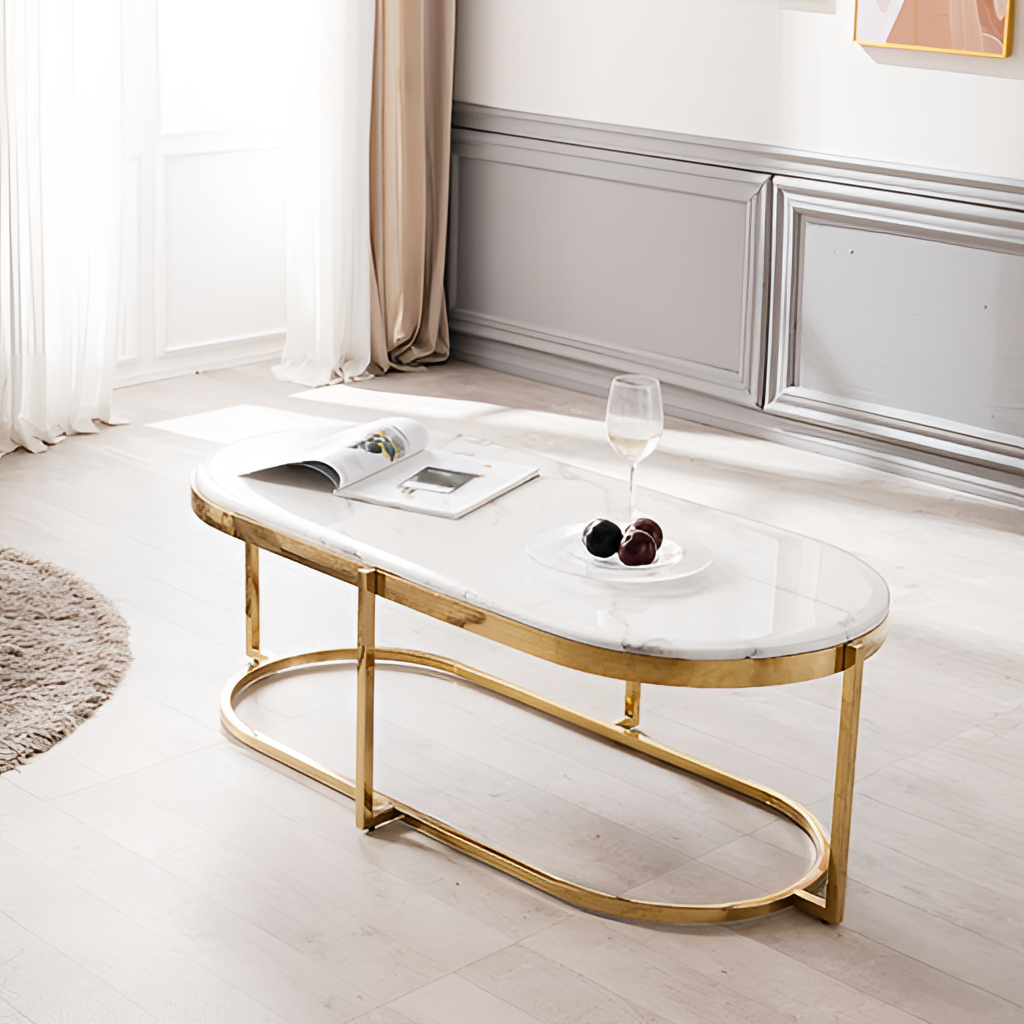
marble coffee table, living room, contemporary, beige wood flooring, with plank pattern, paint wallpaper, with vertical two tone pattern